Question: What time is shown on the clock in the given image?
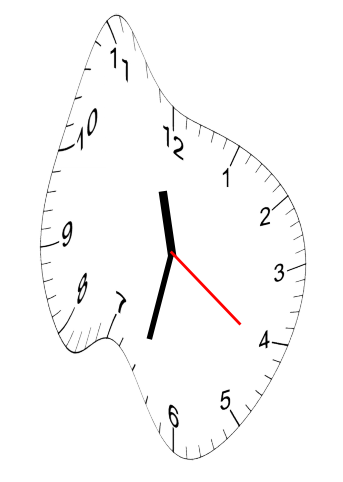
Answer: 11:32:21